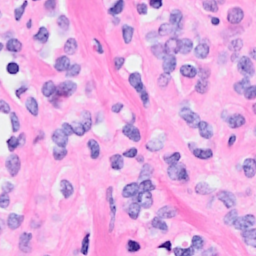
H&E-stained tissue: Breast